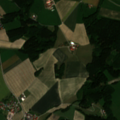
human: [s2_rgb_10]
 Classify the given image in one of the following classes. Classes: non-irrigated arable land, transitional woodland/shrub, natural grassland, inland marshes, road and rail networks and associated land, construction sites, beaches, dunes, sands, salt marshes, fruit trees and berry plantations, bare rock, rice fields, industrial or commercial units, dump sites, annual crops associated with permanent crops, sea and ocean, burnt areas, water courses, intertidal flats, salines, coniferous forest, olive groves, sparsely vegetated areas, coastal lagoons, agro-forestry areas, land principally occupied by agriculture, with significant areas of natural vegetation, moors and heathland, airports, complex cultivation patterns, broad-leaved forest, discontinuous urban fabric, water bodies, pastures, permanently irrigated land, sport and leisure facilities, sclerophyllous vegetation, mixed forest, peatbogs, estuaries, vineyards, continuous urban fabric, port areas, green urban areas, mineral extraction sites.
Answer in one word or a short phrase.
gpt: discontinuous urban fabric, non-irrigated arable land, complex cultivation patterns, land principally occupied by agriculture, with significant areas of natural vegetation, coniferous forest